Question: I have a list of different names in column AA, same names in column AB but different order, and some random numbers attached in colums AC and AD. What I'm attempting to do: if name in AA equals name in vertical, check if name in AB equals horisontal. IF so, use intersection of the ranges to find the cell and (as an example) multiply the random numbers from AC and AD. Do this for the entire namelist. Namelist can vary in length.
I get a error when trying to set vertical as a specific range, but I'm not sure what to set the range to outside for, when I want to use variables in the range inside for.
Do share if you have other tips aswell, this probably won't be my last error or problem with this code.
'''
Sub match()
Dim ws As Worksheet
Dim namelist As Long
Dim vertical As Range
Dim horisontal As Range
Dim x As Long
Dim y As Long
Dim z As Long
Set ws = ThisWorkbook.Sheets("Sheet1")
'Set vertical = ?
'Set horisontal = ?
nameList = ws.Cells(Rows.Count, 23).End(xlUp).Row
verticalLength = ws.Cells(Rows.Count, 1).End(xlUp).Row
horisontalLength = ws.Cells(1, Columns.Count).End(xlToLeft).Column
For x = 2 To namelist
hname = Cells(x, 27)
vname = Cells(x, 28)
For y = 2 To verticalLength
vertical = Range(Cells(y, 2), Cells(y, 21)) '<---- Error 'object variable or with block variable not set'
If vname = Cells(y, 1) Then
For z = 2 To horisontalLength
horisontal = Range(Cells(2, z), Cells(21, z))
If hname = Cells(2, z) Then
isect = Application.Intersect(Range("vname"), (Range("hname")))
isect.Select
'rest of code
End If
Next
End If
Next
Next
End Sub
'''
Desired result:

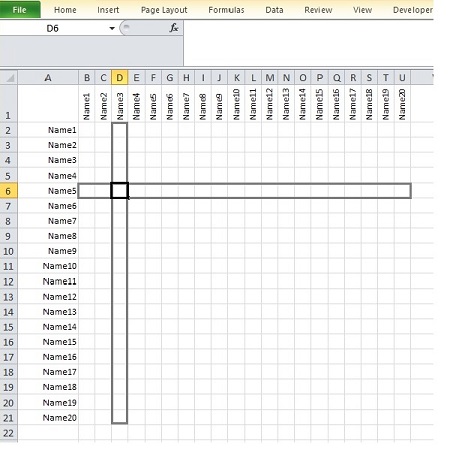
Answer: '''
Sub match()
Dim ws As Worksheet
Dim namelist As Range, vert As Range, hor As Range
Dim rw As Range
Dim hCell As Range, vCell As Range, fCell As Range
Set ws = ThisWorkbook.Sheets("Sheet1")
With ws
Set vert = .Range(.Range("A2"), .Cells(Rows.Count, 1).End(xlUp))
Set hor = .Range(.Range("B1"), .Cells(1, Columns.Count).End(xlToLeft))
Set namelist = .Range(.Cells(2, 27), _
.Cells(Rows.Count, 27).End(xlUp)).Resize(, 4)
End With
For Each rw In namelist.Rows
Set hCell = hor.Find(rw.Cells(1).Value, , xlValues, xlWhole)
Set vCell = vert.Find(rw.Cells(2).Value, , xlValues, xlWhole)
If Not hCell Is Nothing And Not vCell Is Nothing Then
Set fCell = ws.Cells(vCell.Row, hCell.Column)
fCell.Value = rw.Cells(3) * rw.Cells(4)
End If
Next rw
End Sub
'''